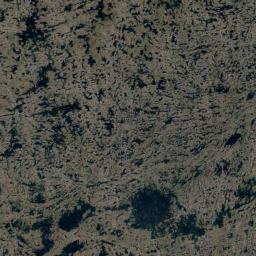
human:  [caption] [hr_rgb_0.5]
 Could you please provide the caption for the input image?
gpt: There are two winding paths in this wetland  , and the water is dark green .

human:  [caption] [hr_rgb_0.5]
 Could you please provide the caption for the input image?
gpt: The blue lake in a wetland is covered by large swaths of dense vegetation .

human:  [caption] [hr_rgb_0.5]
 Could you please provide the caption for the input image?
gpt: There are many different shapes and sizes of water around the wetlands .

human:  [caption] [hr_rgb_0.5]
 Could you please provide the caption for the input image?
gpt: The wetland consists of bare land and green water .

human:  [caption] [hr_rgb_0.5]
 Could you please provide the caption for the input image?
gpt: There are many water areas of different sizes on the wetland .